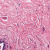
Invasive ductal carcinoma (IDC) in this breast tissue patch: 0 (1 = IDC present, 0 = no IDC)